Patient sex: M
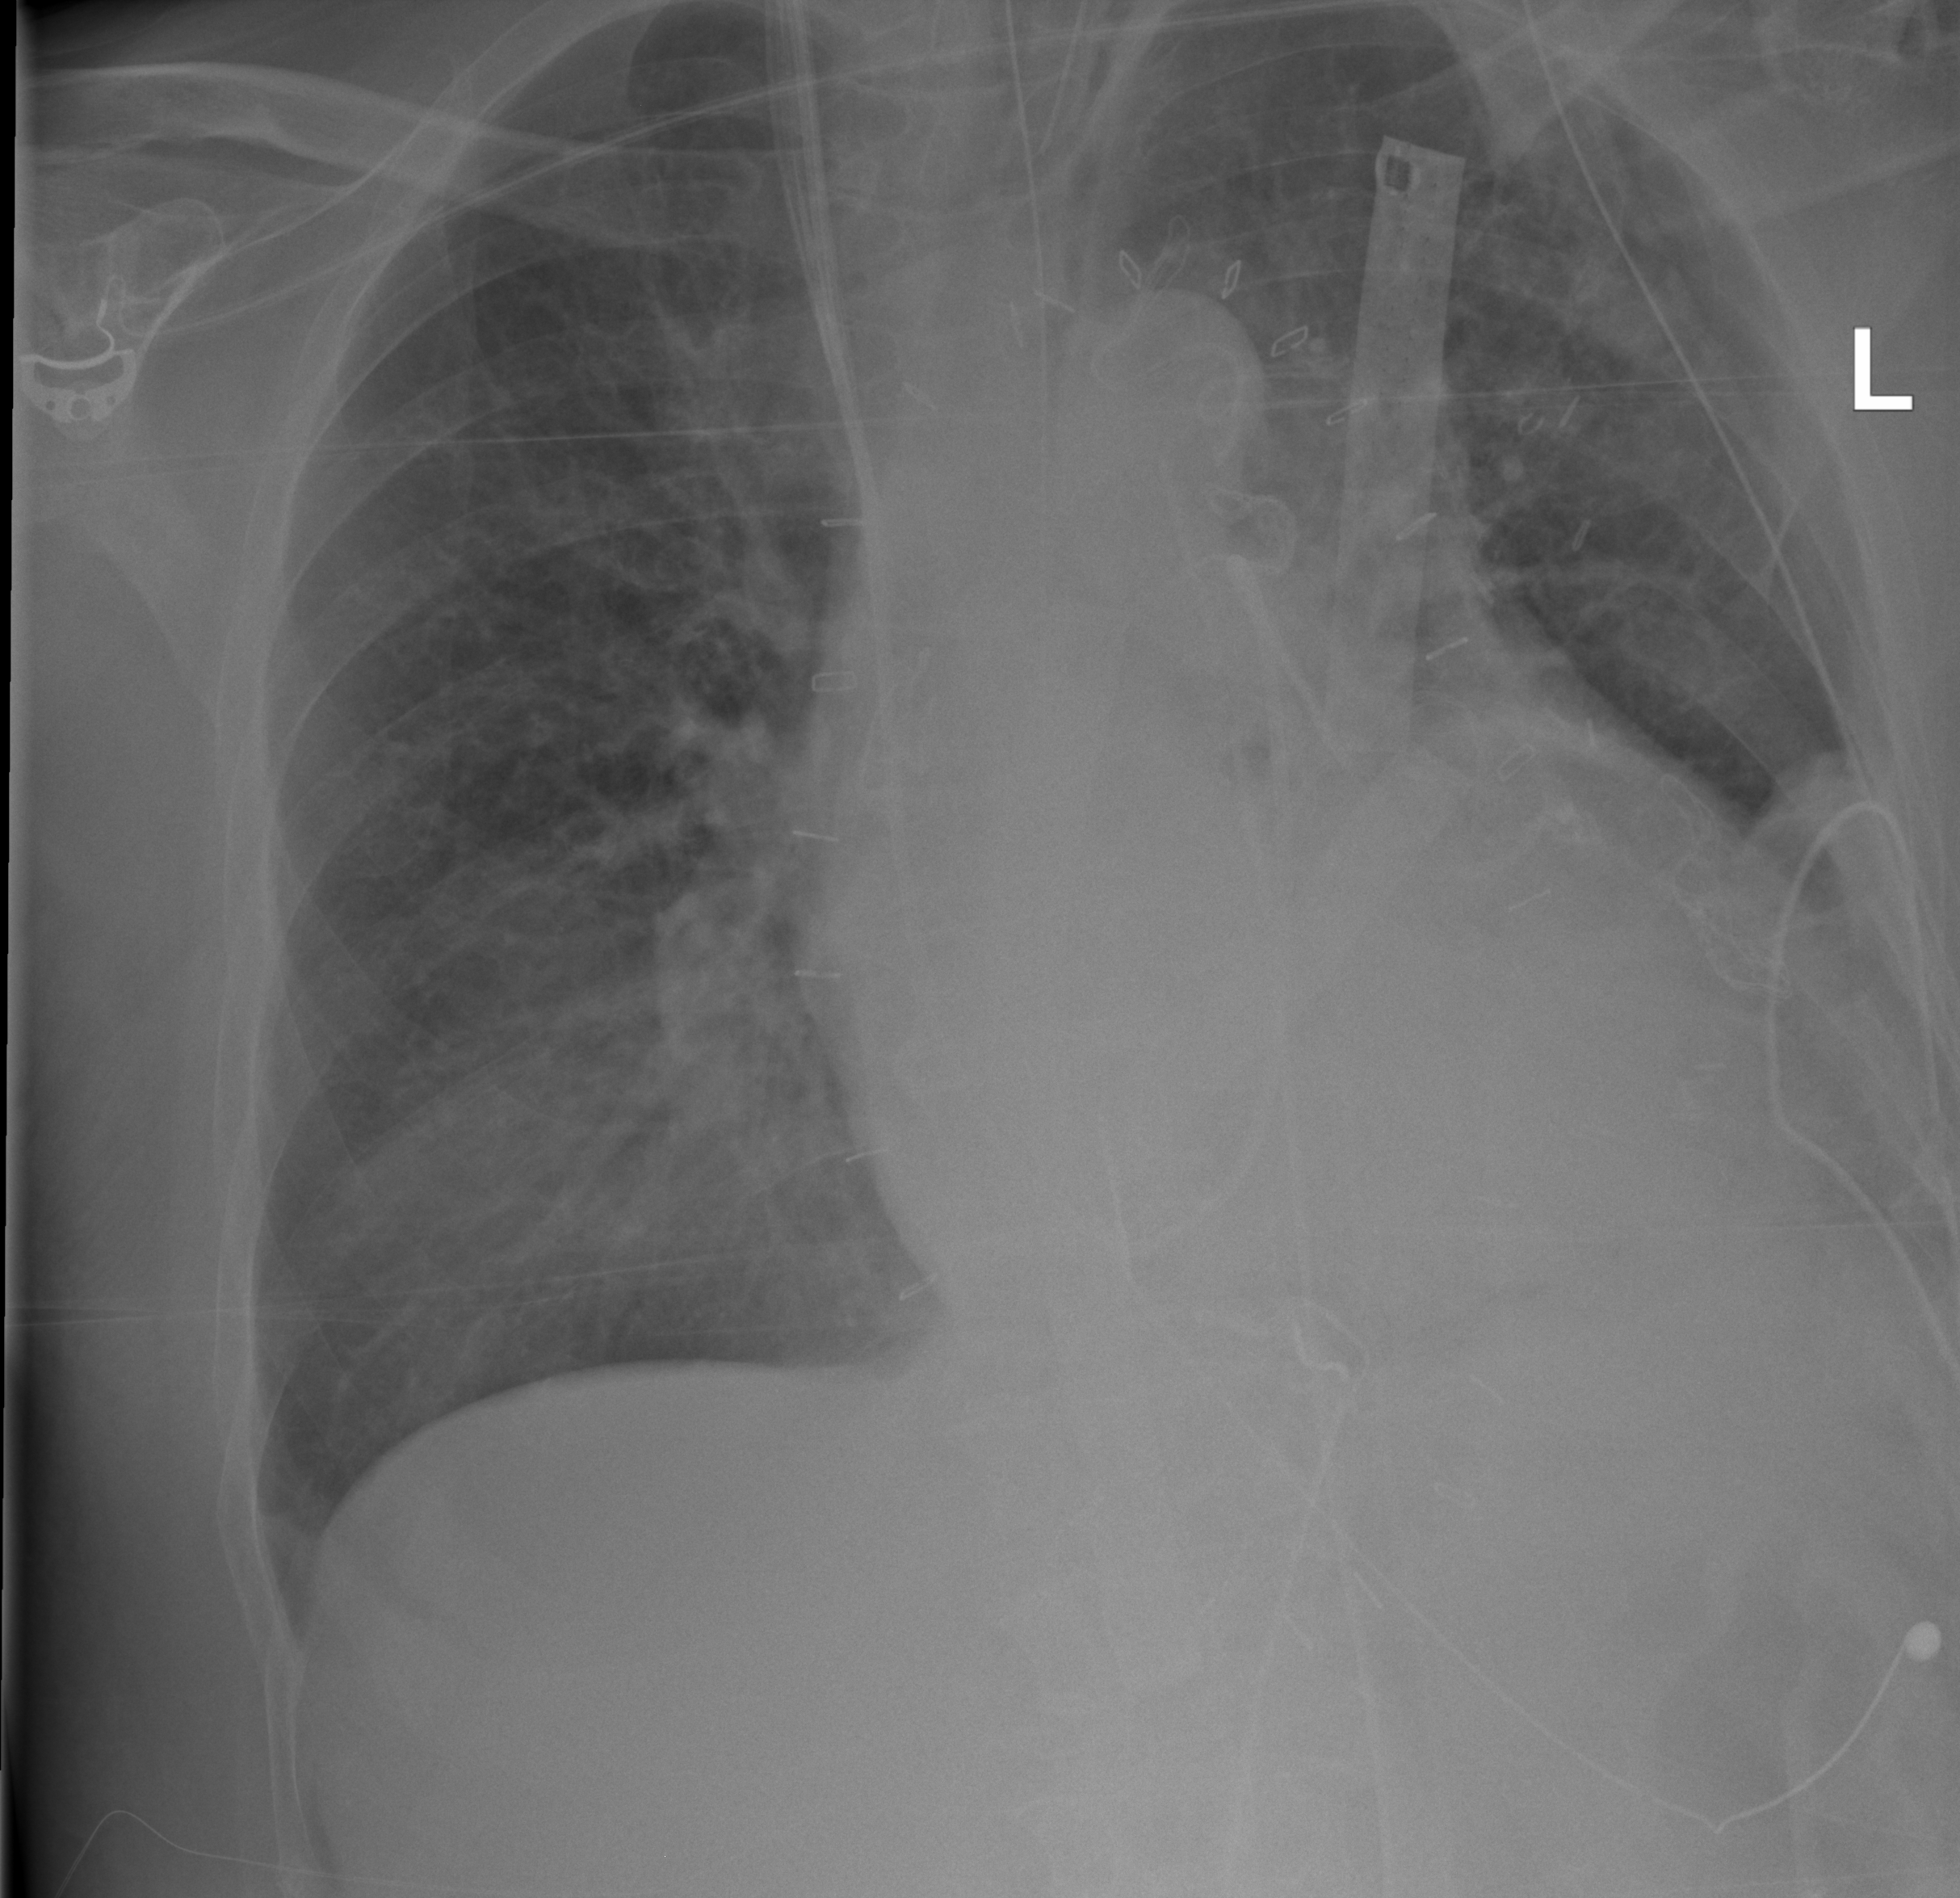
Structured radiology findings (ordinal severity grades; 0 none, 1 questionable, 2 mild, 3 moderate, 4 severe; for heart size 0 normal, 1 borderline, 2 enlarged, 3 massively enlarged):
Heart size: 2
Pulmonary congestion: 2
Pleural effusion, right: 0
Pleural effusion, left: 2
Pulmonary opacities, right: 2
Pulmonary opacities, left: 0
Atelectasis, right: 2
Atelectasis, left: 2